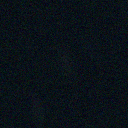
Screen state: off